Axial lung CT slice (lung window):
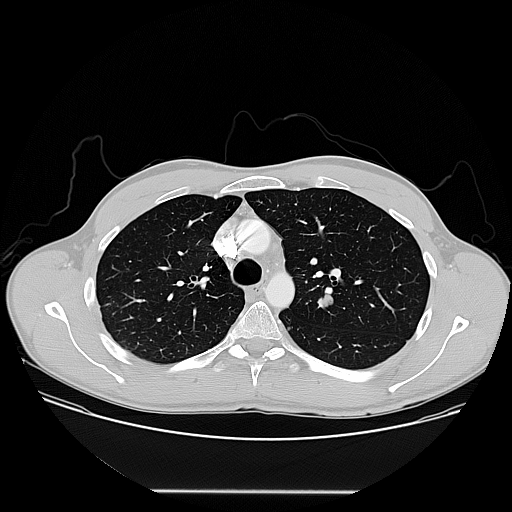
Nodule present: yes
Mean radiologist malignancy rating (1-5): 3.25